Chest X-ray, PA view. Patient: 43 years old, sex F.
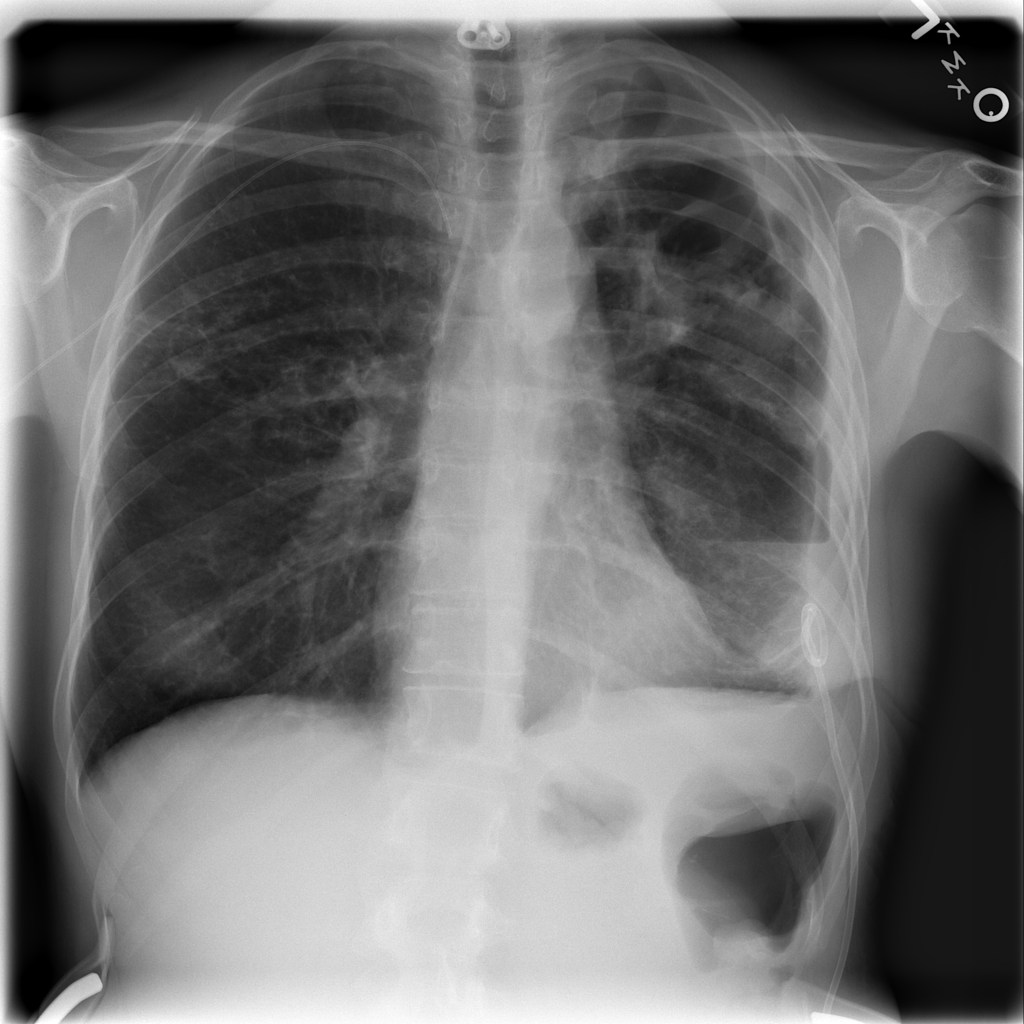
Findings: No Finding